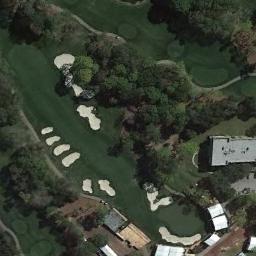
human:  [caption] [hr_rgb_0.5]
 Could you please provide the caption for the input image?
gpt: The golf course has some putting greens, Fairways, Roads, Barrier trees and sandpits and some houses arranged neatly are also in the golf course .

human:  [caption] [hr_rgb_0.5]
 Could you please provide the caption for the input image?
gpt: There are many buildings beside the golf course .

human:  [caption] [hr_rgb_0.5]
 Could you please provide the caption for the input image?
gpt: There are a few bunkers and a few paths on a large green lawn on the golf course with many trees and several buildings .

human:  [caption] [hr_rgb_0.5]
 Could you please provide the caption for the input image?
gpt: There are six bunkers scattered along the road .

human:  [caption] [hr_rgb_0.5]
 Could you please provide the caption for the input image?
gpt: There are some buildings beside the golf course with some bunkers .